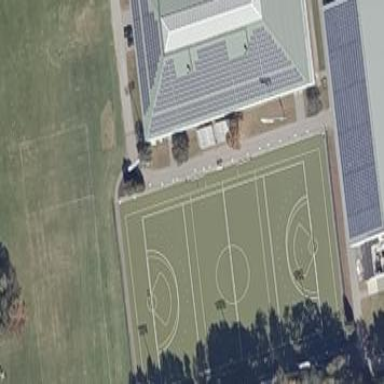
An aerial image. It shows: Pitch designated for field hockey and lacrosse.